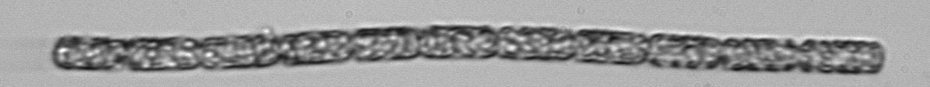
Label: Dactyliosolen_fragilissimus